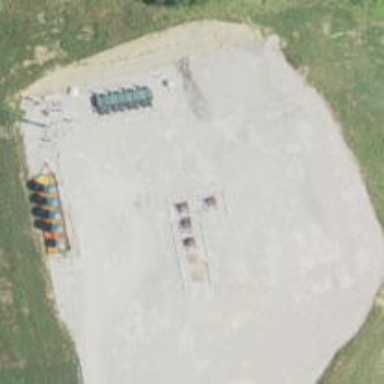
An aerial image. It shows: Petroleum well.